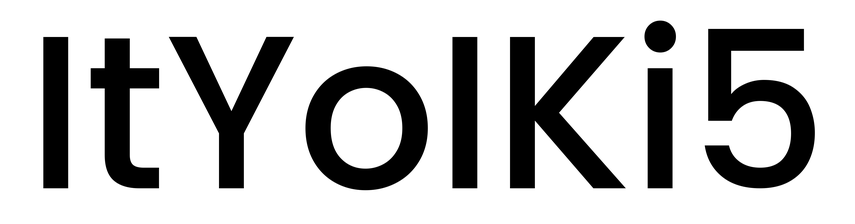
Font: Poppins-Medium